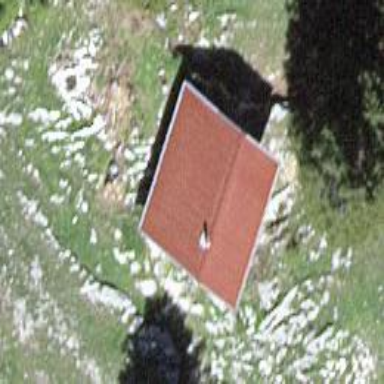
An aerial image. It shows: Wilderness hut in building.